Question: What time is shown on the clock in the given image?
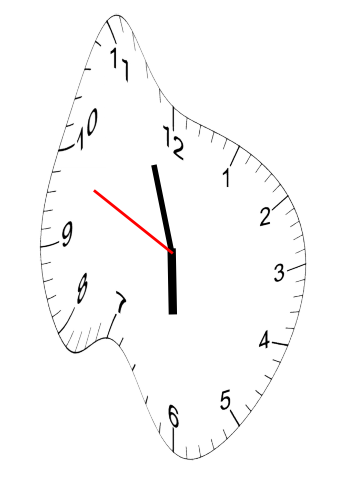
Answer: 05:56:49